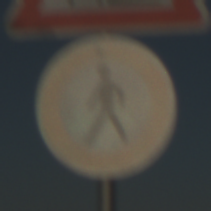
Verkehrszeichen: VerbotFussgaenger
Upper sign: Arbeitsstelle
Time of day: SunriseSunset
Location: Outdoor (Nature)
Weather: Clear
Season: NotSpecified
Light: Natural